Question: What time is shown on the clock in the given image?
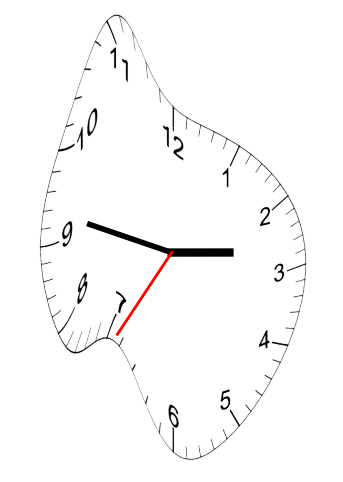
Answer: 02:46:35